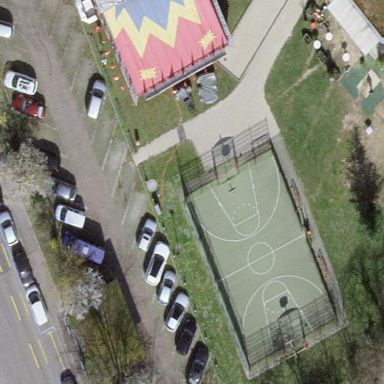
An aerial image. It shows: Basketball court on leisure land pitch.